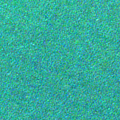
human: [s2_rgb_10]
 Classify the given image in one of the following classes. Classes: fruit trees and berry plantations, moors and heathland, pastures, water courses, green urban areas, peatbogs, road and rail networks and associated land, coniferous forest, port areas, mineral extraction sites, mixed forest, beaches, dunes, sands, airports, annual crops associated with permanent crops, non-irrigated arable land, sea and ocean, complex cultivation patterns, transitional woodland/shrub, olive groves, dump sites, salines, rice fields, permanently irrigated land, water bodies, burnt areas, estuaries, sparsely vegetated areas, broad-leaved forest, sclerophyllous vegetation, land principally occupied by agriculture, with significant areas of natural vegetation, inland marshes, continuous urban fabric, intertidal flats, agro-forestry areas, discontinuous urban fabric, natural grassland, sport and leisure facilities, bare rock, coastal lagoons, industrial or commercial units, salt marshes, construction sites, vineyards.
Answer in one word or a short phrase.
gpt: sea and ocean